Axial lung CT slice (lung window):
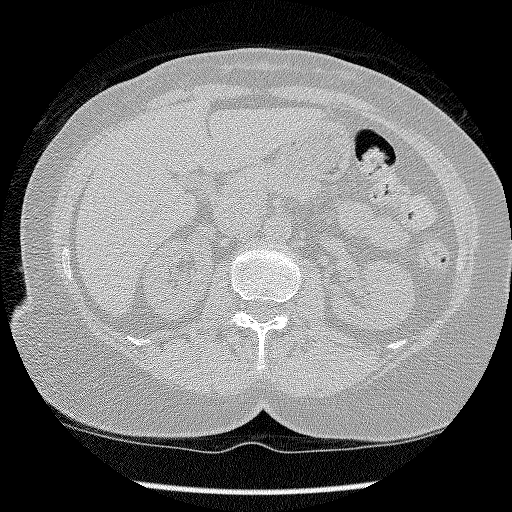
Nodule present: no